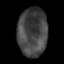
Tissue: lung
Cell type: Epithelial cells
Senescence score: 0.1193
Nuclear area (px): 1419
Mean DAPI intensity: 68.137